This is a demodulated (Hilbert-envelope) spectrum computed from a bearing vibration snapshot; the dashed markers indicate where each bearing fault type would appear (BPFO, BPFI, BSF, FTF). Determine the bearing's health state. Answer with exactly one of: normal, inner_race, outer_race, ball.
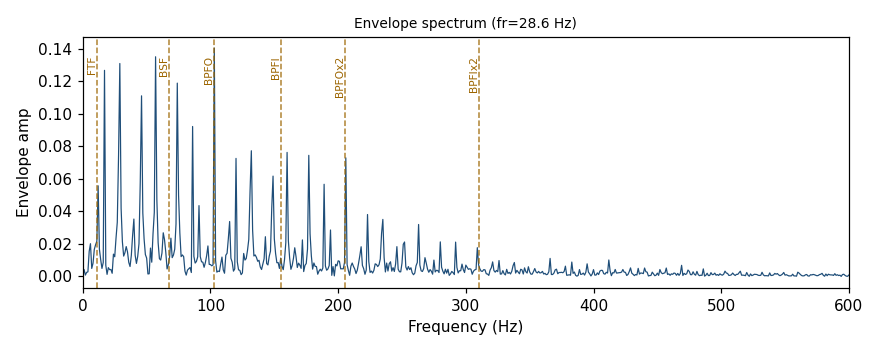
Answer: outer_race